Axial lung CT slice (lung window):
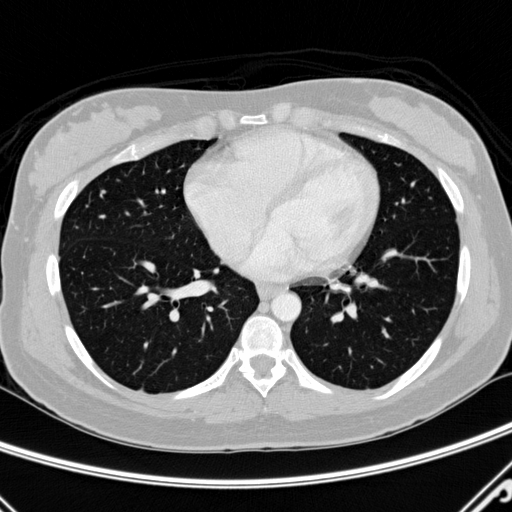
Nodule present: yes
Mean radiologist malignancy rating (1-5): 2